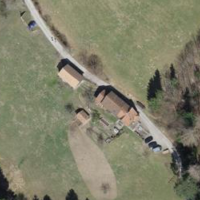
EUNIS habitat code: 24
Species observed at this site:
Sorbus aucuparia